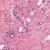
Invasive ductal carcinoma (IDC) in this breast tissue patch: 0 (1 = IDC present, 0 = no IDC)